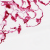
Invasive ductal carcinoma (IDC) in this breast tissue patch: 0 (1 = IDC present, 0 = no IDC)